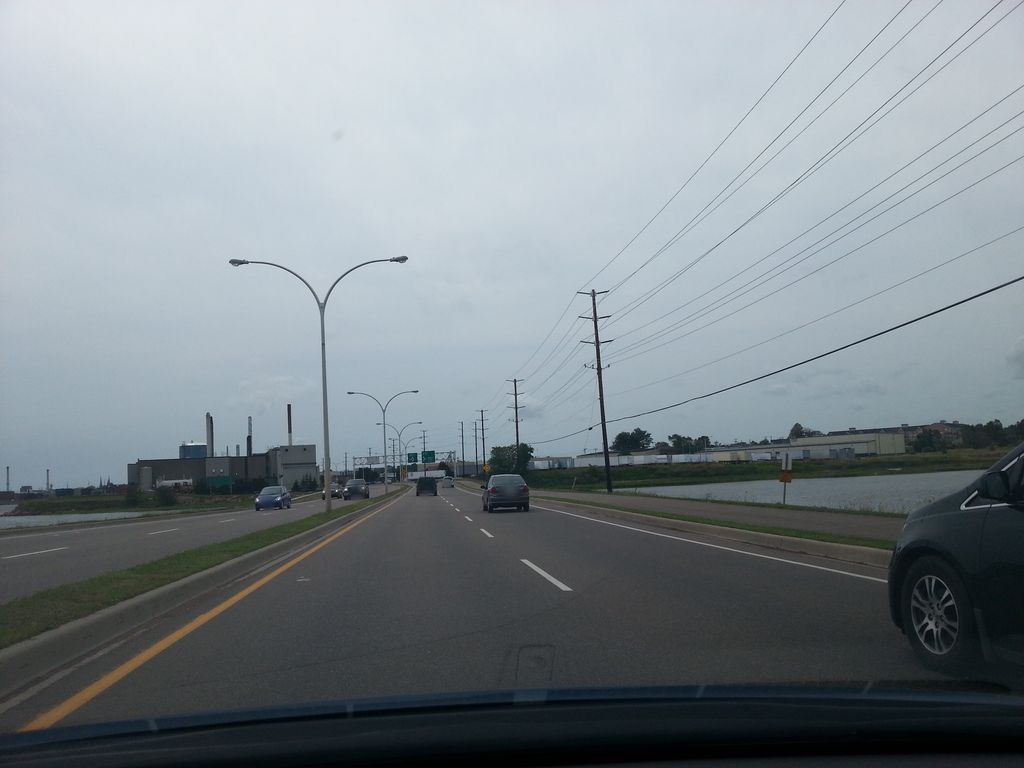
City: charlottetown